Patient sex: M
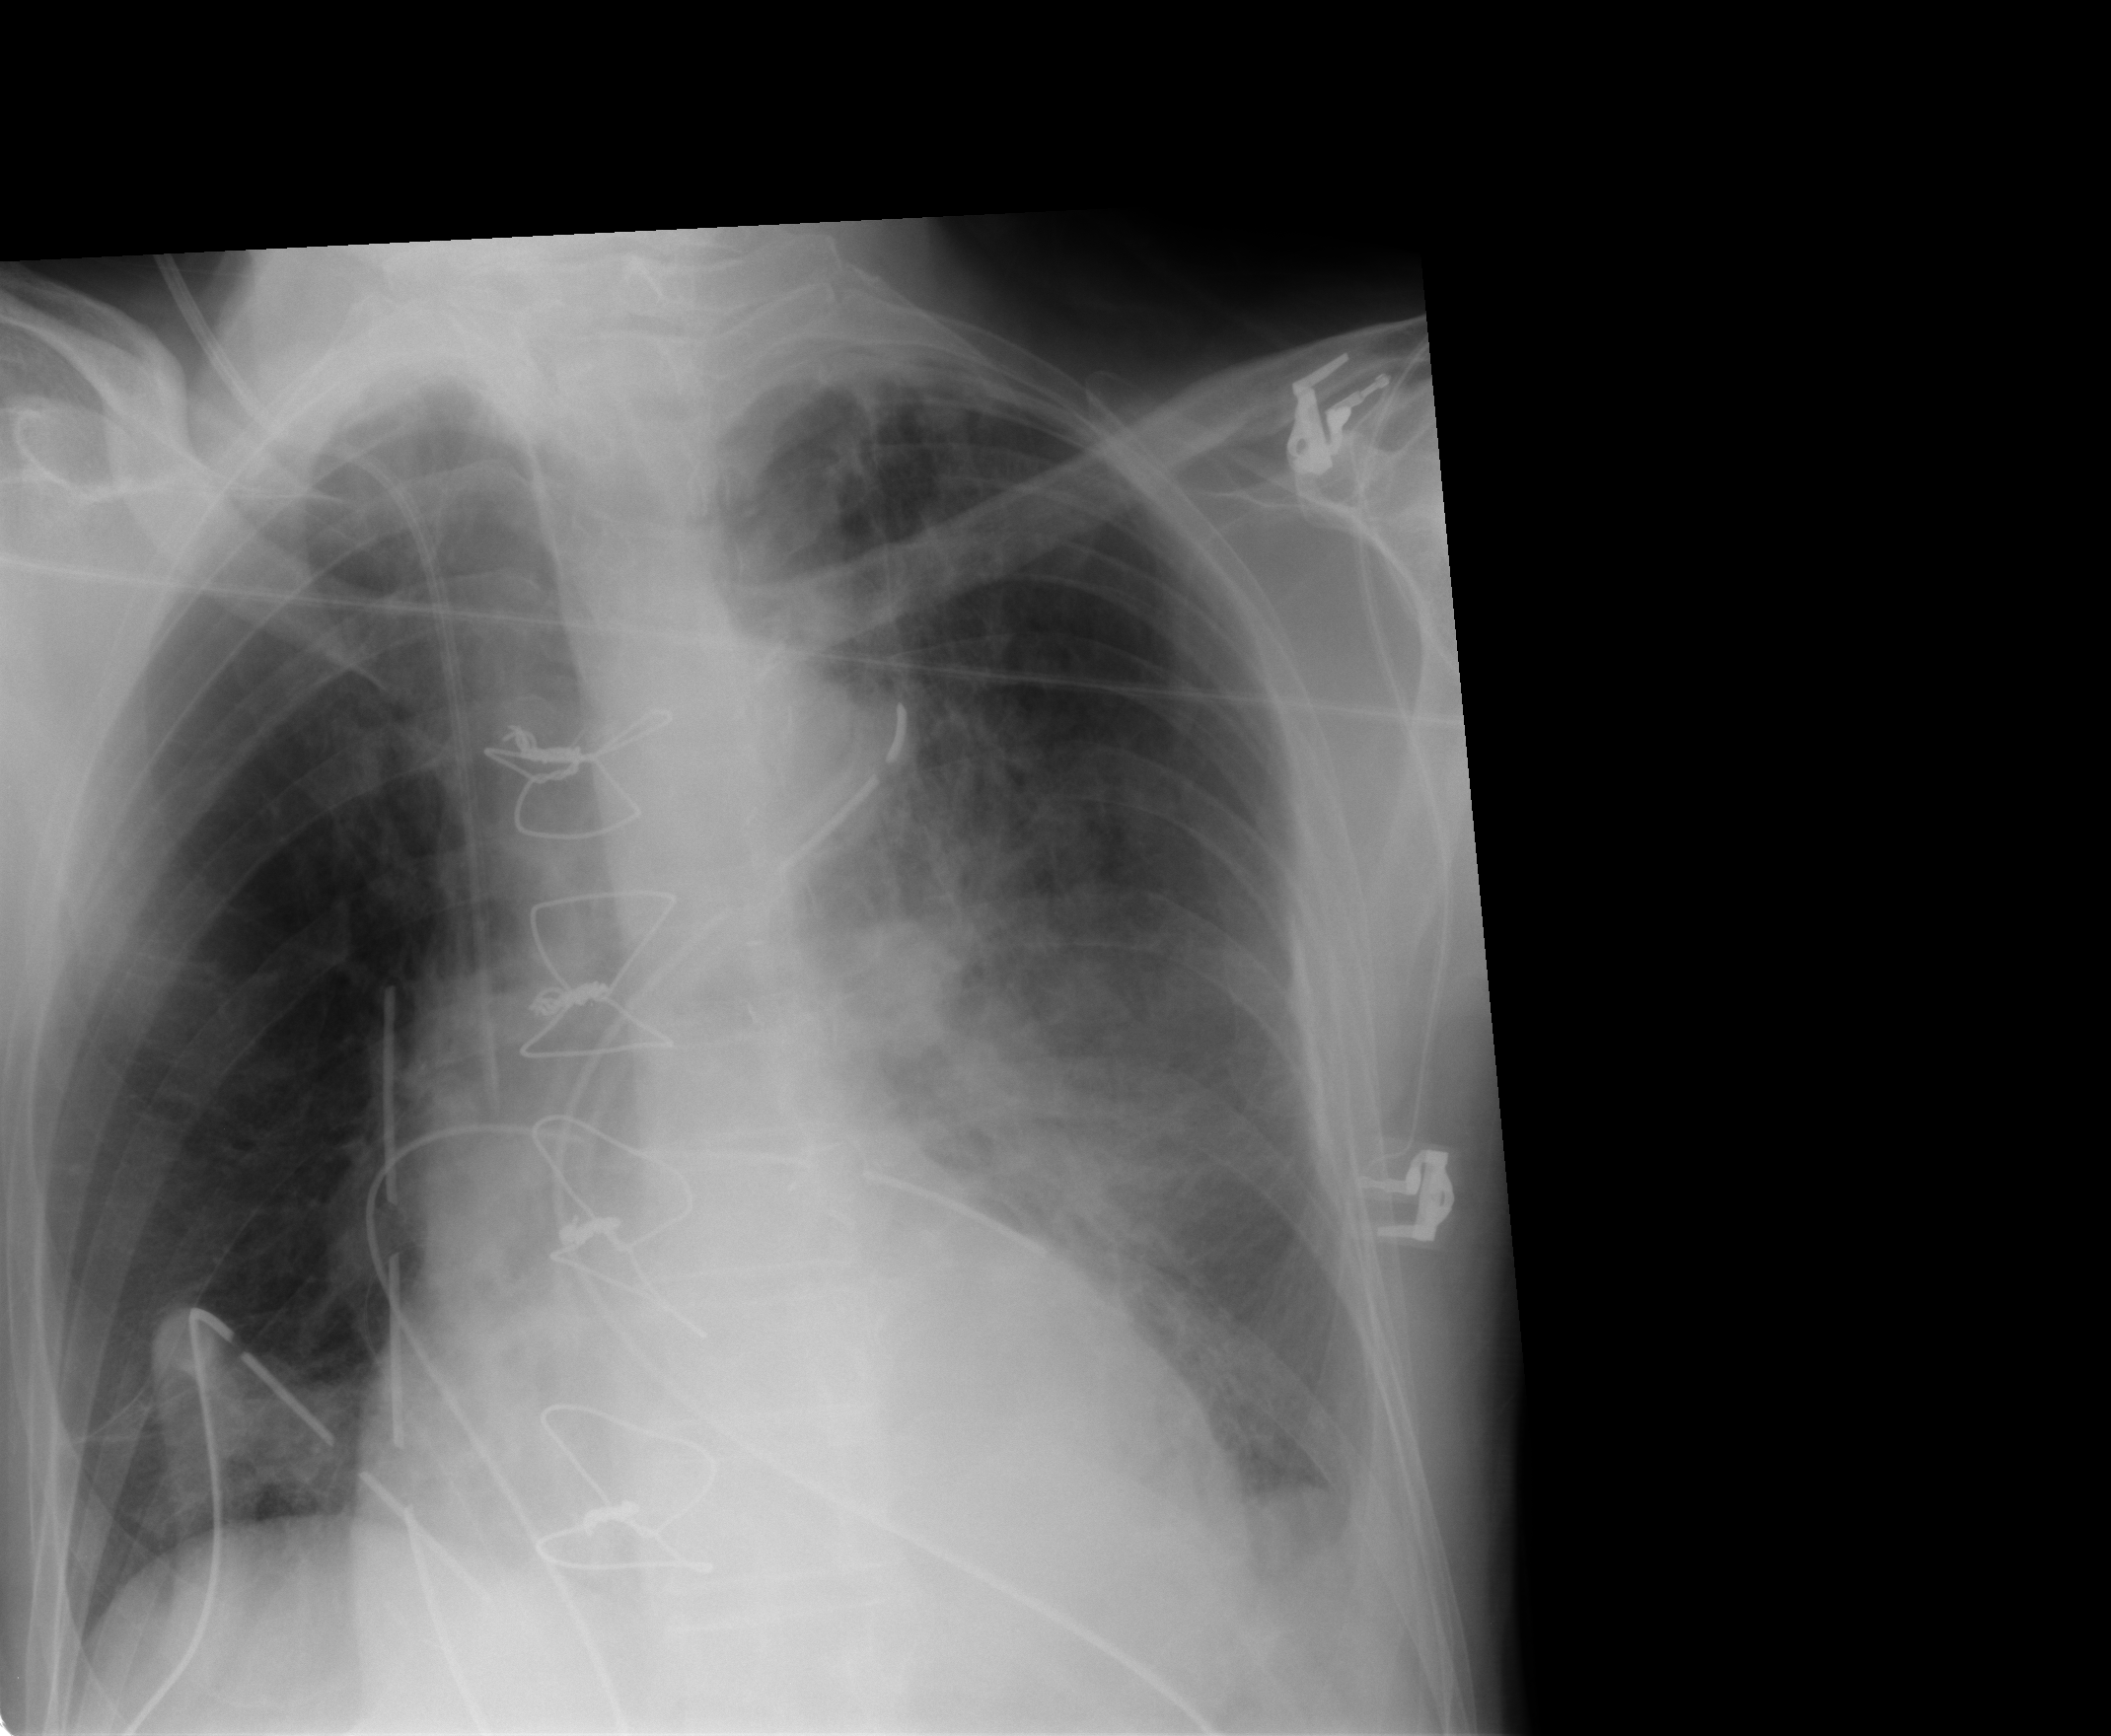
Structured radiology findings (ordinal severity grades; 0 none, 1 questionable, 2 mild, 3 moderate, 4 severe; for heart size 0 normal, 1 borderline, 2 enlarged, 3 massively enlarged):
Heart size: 2
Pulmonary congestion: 1
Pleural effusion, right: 0
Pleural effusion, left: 2
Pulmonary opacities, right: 2
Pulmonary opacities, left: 3
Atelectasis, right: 1
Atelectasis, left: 1